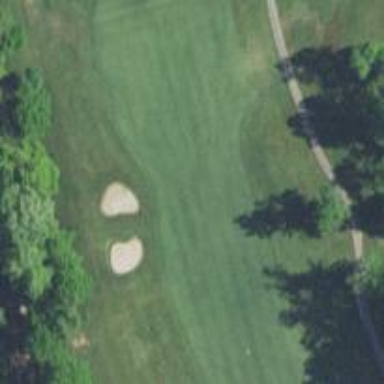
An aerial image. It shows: View of golf hole.